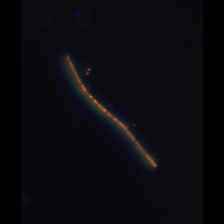
Taxon: Chaetoceros
Group: Diatoms